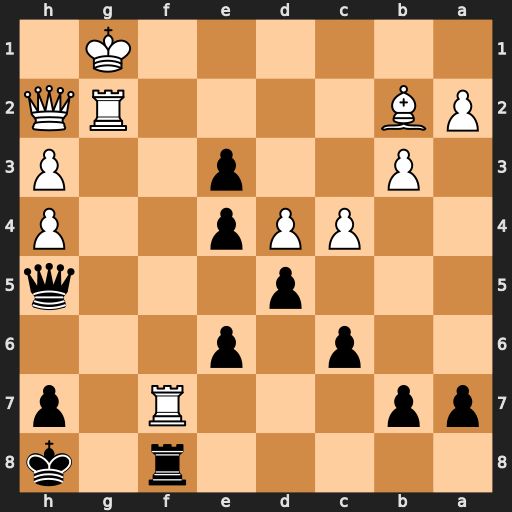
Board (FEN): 5r1k/pp3R1p/2p1p3/3p3q/2PPp2P/1P2p2P/PB4RQ/6K1
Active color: b
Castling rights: -
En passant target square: -
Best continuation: Qd1+ Rf1 Qxf1#